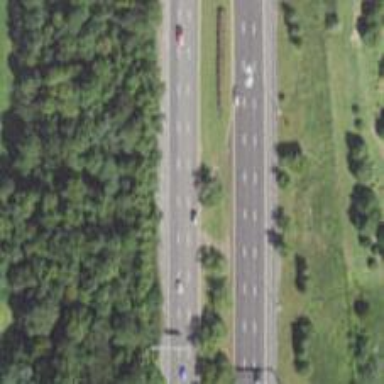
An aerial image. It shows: Motorway junction.